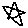
Label: star